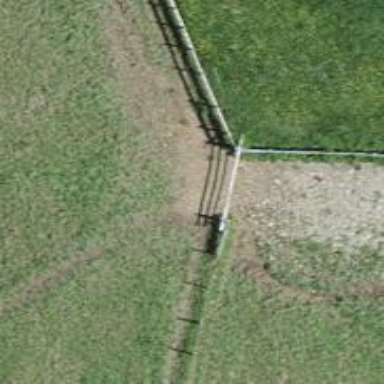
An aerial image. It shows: Gate.